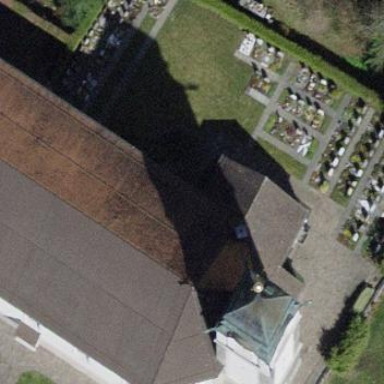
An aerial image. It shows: Graveyard.